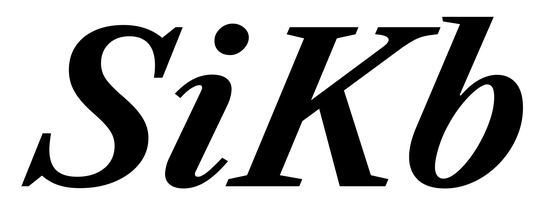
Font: LibreCaslonText-Italic_Bold_Italic